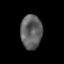
Tissue: prostate
Cell type: T cells
Senescence score: 0.3614
Nuclear area (px): 714
Mean DAPI intensity: 96.569